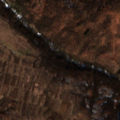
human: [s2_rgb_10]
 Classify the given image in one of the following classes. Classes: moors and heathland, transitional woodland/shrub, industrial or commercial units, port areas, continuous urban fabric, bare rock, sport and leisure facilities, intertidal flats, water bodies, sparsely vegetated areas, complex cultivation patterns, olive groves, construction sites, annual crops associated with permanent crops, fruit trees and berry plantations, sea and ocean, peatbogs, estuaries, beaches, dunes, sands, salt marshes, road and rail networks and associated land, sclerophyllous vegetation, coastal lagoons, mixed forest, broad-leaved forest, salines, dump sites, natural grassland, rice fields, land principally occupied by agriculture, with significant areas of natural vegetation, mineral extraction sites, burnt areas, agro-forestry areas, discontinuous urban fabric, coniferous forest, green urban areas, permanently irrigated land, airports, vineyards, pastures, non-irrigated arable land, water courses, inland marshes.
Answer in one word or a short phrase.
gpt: vineyards, complex cultivation patterns, land principally occupied by agriculture, with significant areas of natural vegetation, broad-leaved forest, transitional woodland/shrub